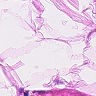
Metastatic tissue present: no